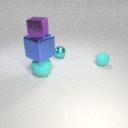
large blue metal cube above large cyan rubber sphere